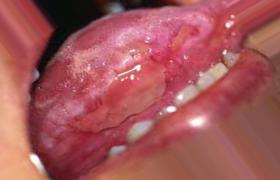
Condition: Mouth Ulcer